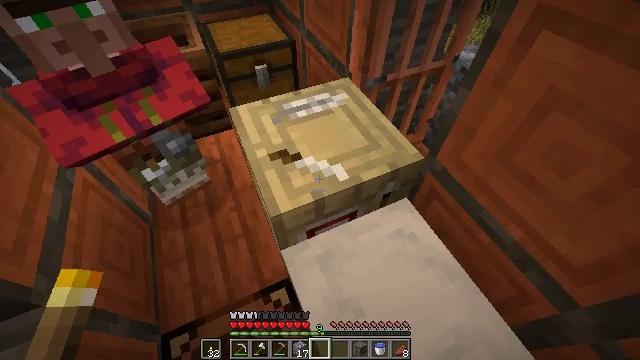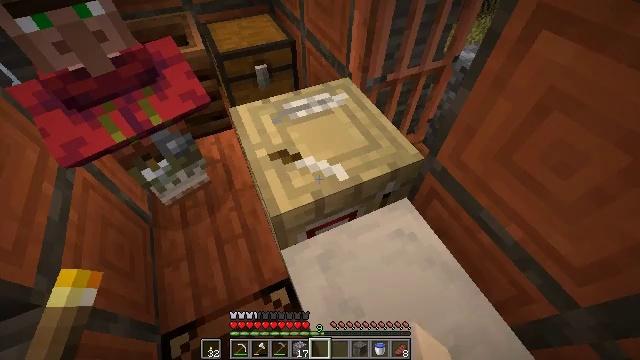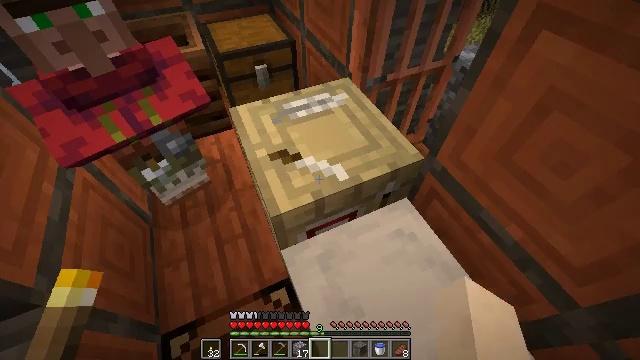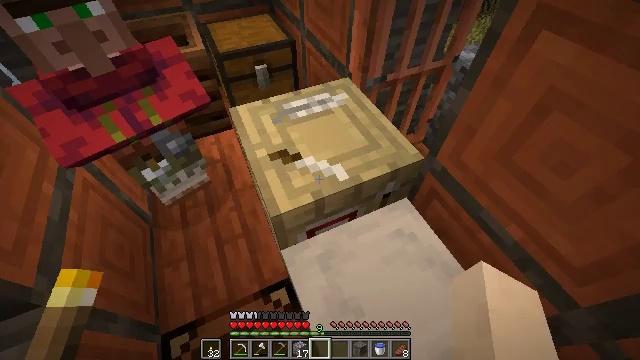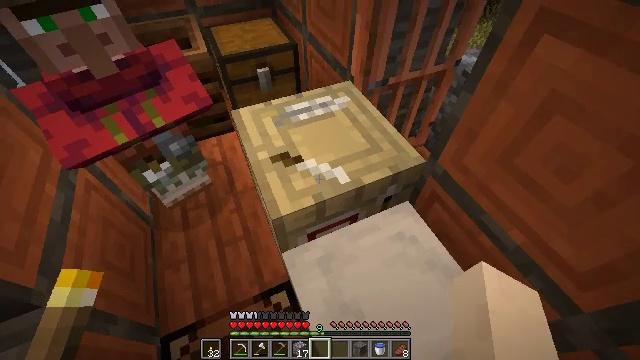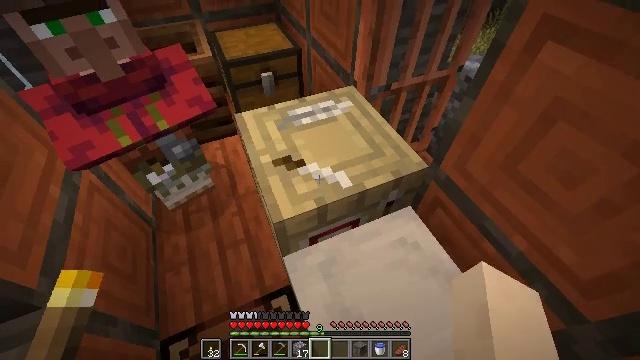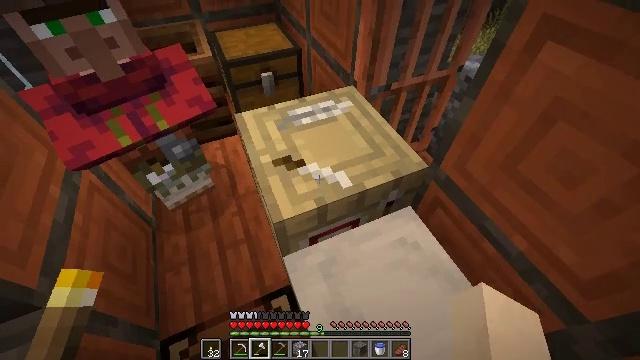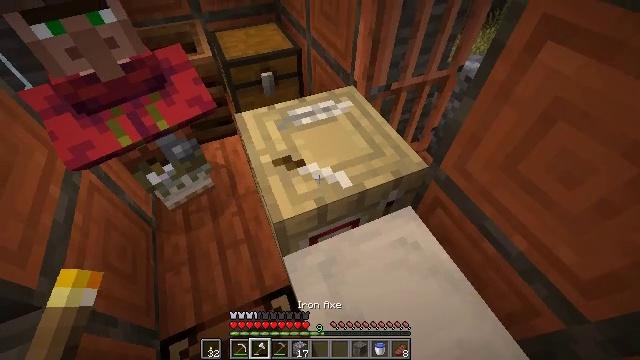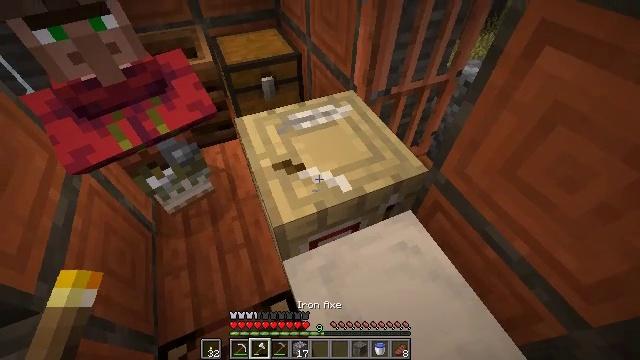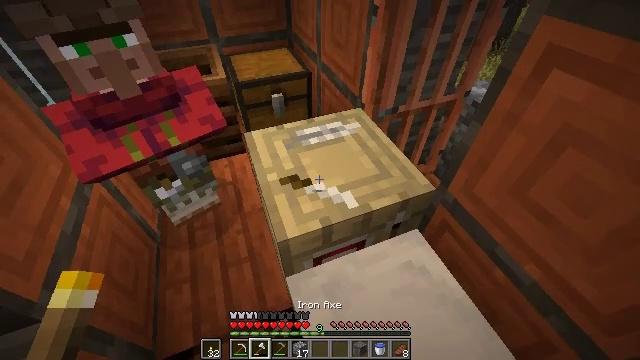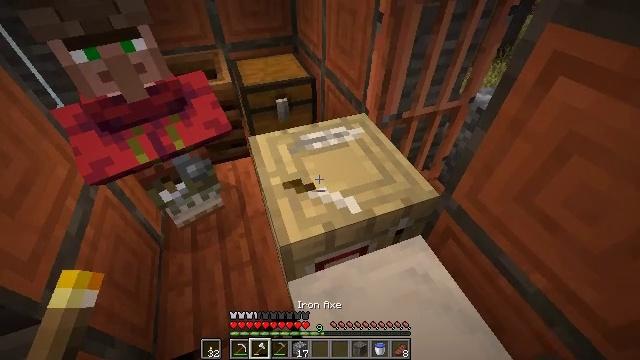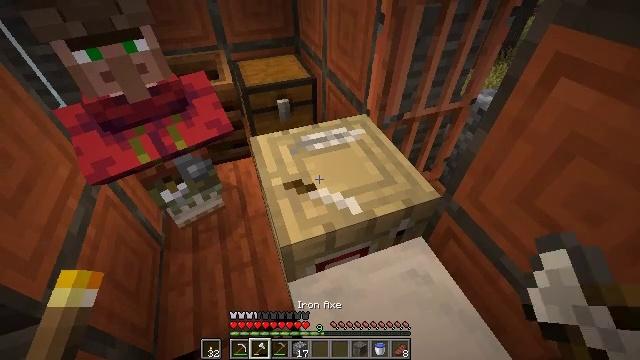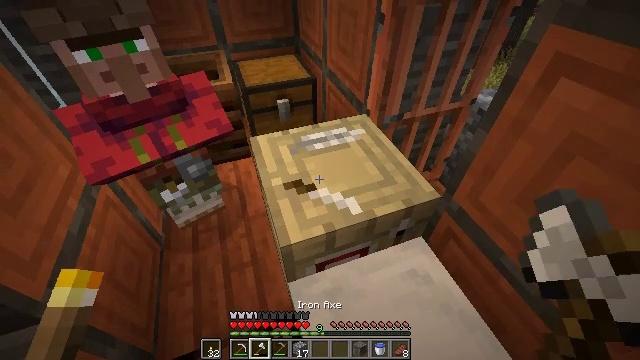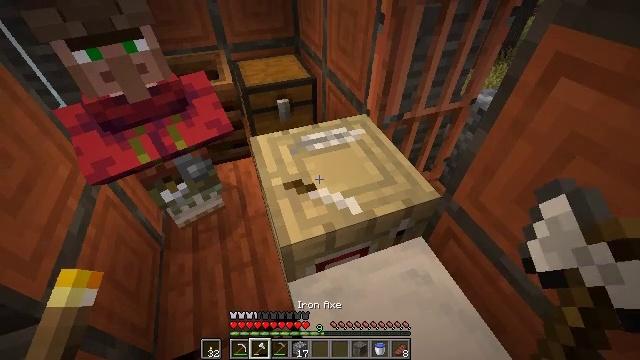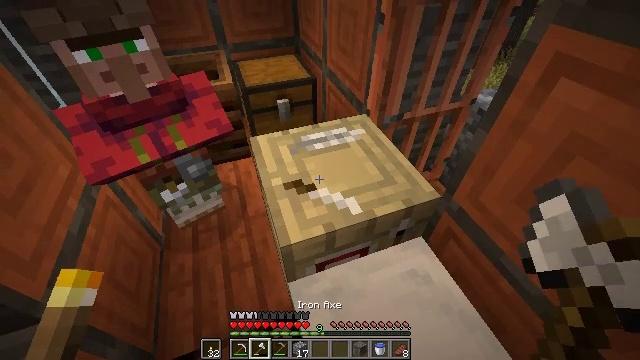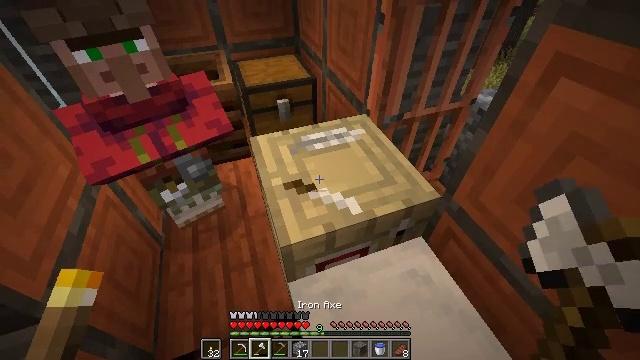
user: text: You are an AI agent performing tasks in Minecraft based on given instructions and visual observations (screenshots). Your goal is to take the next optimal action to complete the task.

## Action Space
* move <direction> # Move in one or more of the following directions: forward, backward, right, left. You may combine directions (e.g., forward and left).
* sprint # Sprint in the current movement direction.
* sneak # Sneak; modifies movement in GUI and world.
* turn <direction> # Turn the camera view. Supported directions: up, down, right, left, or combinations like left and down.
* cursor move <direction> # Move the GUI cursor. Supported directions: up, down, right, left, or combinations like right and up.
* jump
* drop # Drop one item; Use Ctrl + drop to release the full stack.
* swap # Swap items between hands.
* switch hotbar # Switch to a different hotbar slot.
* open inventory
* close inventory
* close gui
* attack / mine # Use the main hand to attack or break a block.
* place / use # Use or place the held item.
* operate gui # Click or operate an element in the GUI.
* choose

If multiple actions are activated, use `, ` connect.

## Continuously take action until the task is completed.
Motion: motion action
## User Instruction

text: Recycle the fletching table.
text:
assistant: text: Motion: no_op
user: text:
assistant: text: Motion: no_op
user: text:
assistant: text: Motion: no_op
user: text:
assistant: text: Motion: no_op
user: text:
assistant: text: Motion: no_op
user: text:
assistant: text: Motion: switch to hotbar 2
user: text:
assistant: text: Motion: switch to hotbar 2
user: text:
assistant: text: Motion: no_op
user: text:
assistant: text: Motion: turn left and up
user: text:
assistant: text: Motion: turn left and up
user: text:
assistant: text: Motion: no_op
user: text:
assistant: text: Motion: no_op
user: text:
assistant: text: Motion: no_op
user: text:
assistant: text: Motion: no_op
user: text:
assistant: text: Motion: no_op
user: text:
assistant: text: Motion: no_op
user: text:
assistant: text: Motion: no_op
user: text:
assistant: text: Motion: turn left and up
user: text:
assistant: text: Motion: no_op
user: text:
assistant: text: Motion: no_op
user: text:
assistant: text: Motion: no_op
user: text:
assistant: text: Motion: no_op
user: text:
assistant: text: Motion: no_op
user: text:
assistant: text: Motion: no_op
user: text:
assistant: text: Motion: no_op
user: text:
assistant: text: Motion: no_op
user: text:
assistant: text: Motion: no_op
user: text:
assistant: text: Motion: no_op
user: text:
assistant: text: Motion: no_op
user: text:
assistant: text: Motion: no_op